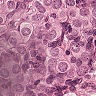
Metastatic tissue present: yes